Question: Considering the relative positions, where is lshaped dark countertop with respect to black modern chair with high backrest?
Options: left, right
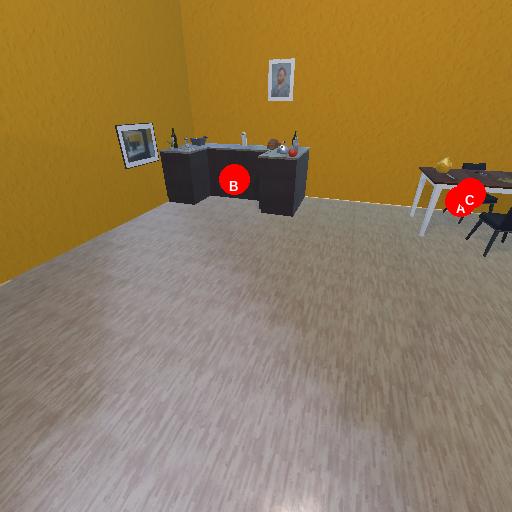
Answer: left